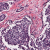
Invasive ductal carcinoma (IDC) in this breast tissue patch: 1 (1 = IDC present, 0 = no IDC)